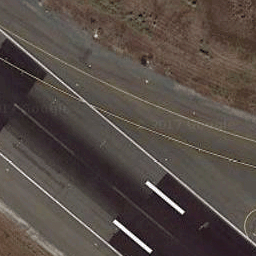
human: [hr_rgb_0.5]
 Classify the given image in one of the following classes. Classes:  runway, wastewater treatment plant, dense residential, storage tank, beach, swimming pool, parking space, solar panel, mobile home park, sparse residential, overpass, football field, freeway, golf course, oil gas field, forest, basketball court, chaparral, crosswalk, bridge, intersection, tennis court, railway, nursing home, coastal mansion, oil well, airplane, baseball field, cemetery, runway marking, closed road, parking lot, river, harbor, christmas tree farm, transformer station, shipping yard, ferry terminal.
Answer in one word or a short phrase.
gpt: runway